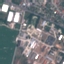
Label: Industrial